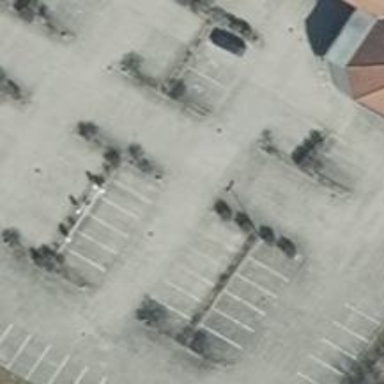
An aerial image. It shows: Parking aisle designated as service road.